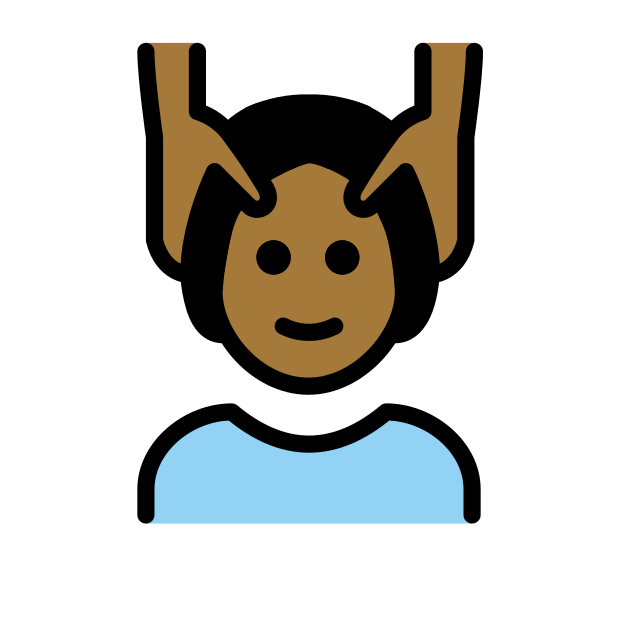
person getting massage: medium-dark skin tone